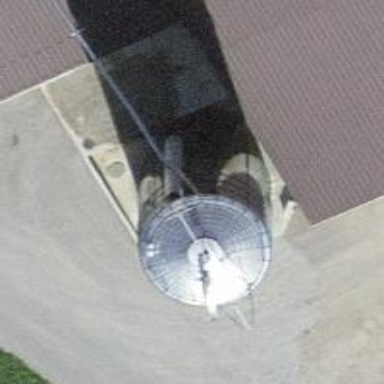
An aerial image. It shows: Silo.